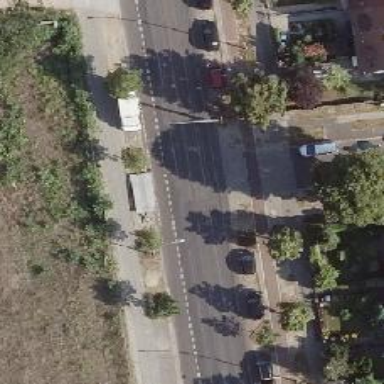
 there is cycle track. The parking on both sides is oriented parallel to the street_side."